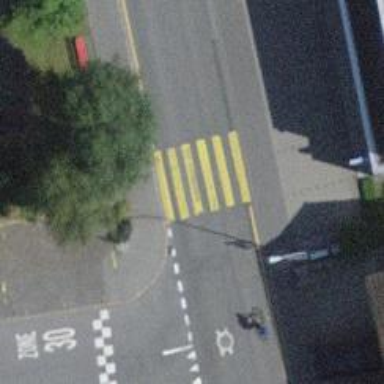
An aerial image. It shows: Kerb serving as barrier.